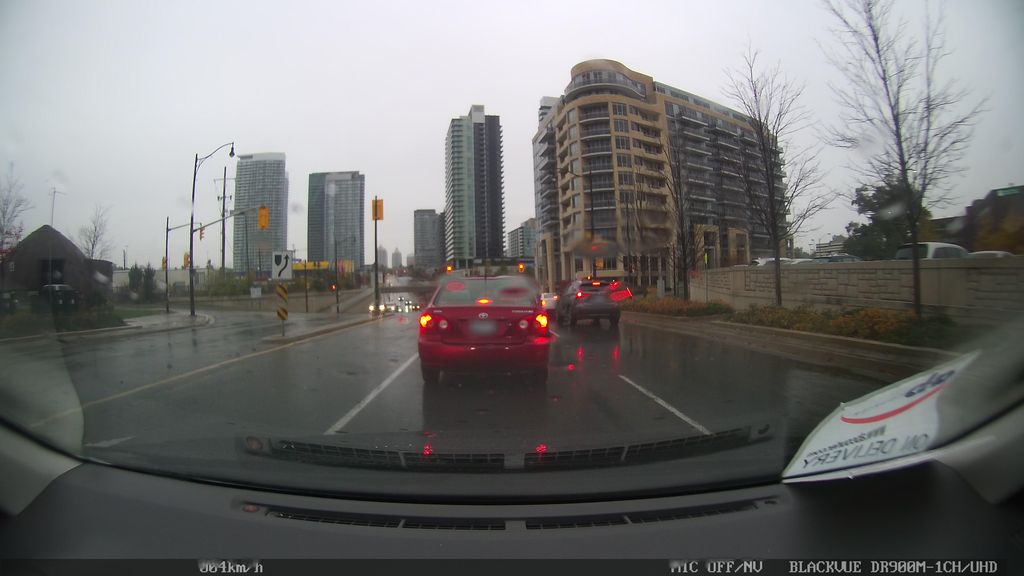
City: toronto